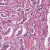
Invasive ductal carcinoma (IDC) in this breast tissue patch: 1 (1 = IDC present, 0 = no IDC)